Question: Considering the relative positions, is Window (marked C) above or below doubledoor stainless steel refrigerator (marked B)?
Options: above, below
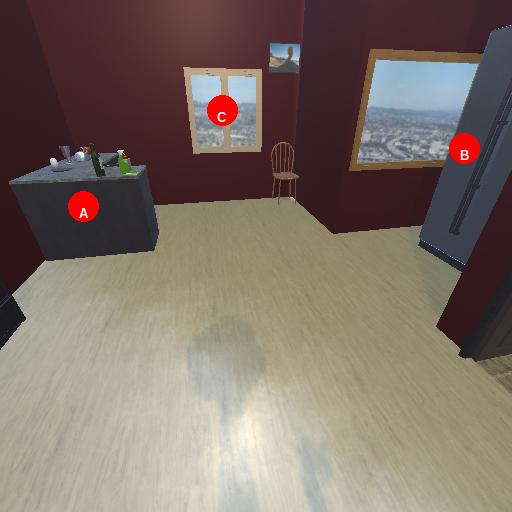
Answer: above